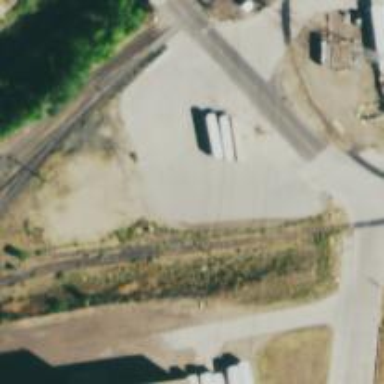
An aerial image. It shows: Abandoned railway spur with one track.